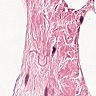
Metastatic tissue present: no